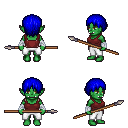
a pixel art fantasy rpg character, female body template, orc, green skin, maroon pirate shirt, white pants, blue plain hairstyle, white cloth bandages, spear, four views (front, back, left, right), 2x2 character sprite sheet, small pixel art, hard edges, no anti-aliasing